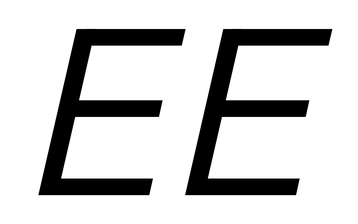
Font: InstrumentSans-Italic_Italic